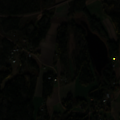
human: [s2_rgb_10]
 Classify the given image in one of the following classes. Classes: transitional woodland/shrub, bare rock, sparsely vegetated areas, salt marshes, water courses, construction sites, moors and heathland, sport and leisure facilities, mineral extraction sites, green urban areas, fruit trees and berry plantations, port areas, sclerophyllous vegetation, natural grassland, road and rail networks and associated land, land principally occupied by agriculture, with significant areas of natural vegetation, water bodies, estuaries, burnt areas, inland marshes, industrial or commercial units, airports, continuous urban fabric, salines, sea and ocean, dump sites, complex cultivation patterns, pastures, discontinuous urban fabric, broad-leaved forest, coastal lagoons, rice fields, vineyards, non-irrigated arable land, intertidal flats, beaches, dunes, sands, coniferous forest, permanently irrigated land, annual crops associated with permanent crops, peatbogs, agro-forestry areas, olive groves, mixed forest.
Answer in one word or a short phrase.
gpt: land principally occupied by agriculture, with significant areas of natural vegetation, mixed forest, transitional woodland/shrub